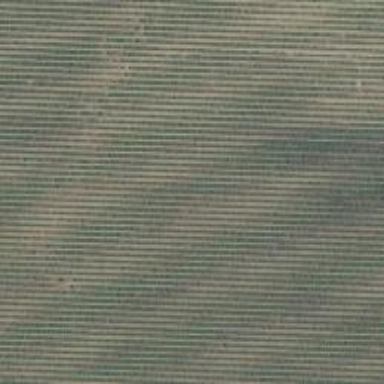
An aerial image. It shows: Vineyard.